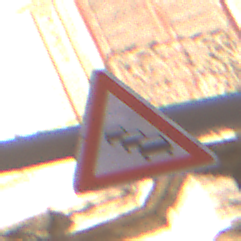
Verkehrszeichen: Stau
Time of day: MorningAfternoon
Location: Outdoor (Urban)
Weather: PartlyCloudy
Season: NotSpecified
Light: Natural